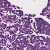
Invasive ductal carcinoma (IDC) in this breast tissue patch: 1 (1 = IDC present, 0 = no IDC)